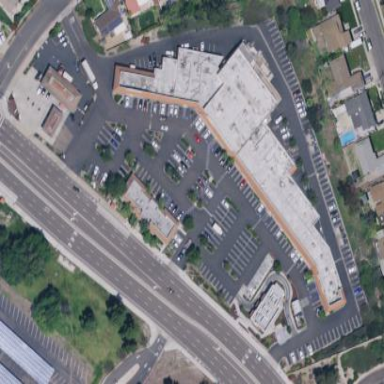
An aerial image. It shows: Retail area.